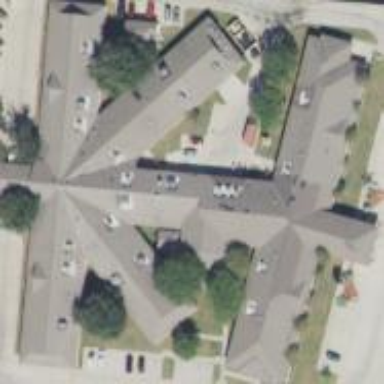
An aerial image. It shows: Nursing home building.